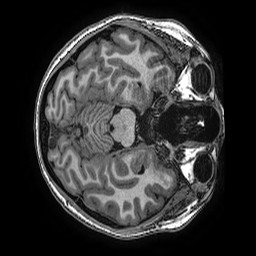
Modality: T1w
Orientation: axial
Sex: female
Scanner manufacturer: ge
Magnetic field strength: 3 T
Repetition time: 0.0077 s
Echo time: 0.003436 s